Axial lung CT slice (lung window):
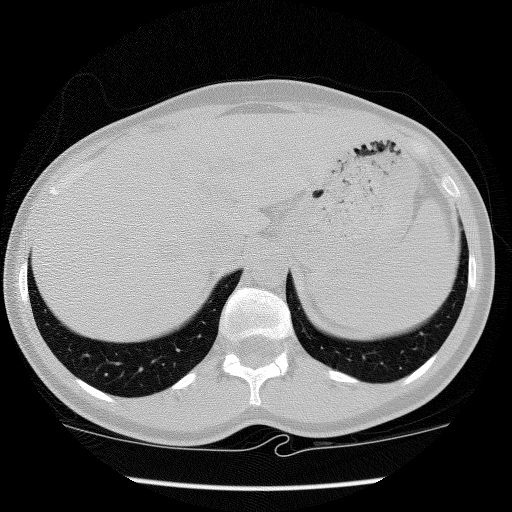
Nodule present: no